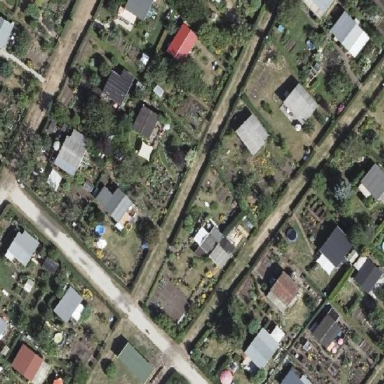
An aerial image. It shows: Plot within allotments.